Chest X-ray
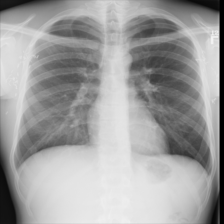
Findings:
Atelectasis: negative
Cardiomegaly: negative
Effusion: negative
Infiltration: negative
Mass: negative
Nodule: negative
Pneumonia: negative
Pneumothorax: negative
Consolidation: negative
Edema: negative
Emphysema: negative
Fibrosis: negative
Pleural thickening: negative
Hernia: negative